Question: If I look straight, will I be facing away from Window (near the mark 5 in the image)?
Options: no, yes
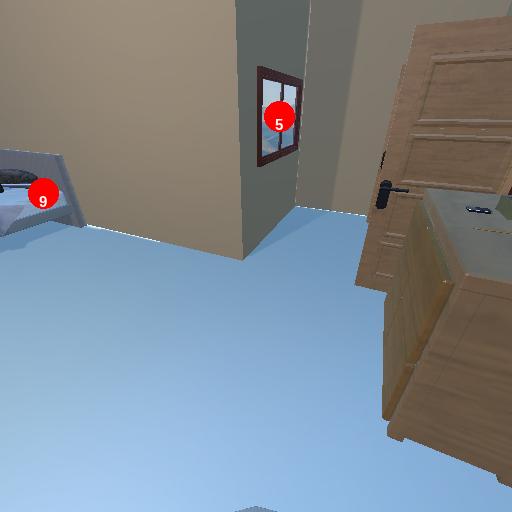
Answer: no